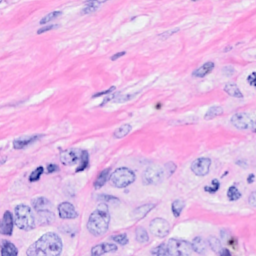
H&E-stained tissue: Breast